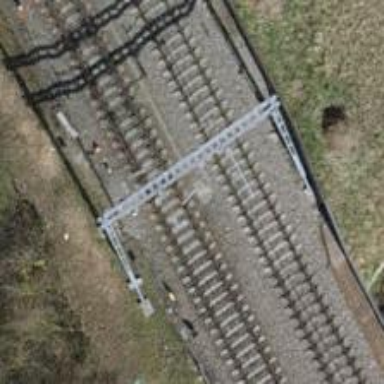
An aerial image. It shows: Railway track with contact lines for electrification.